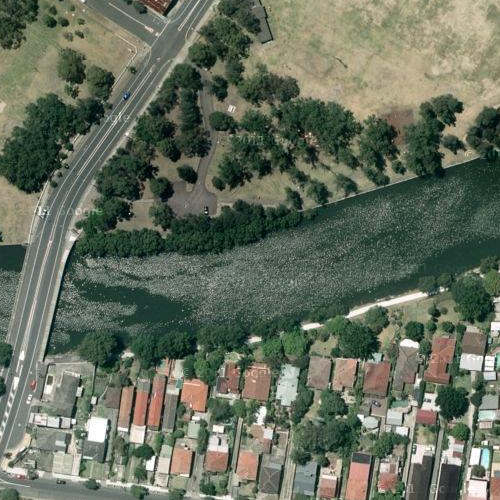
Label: sydney